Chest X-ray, AP view. Patient: 68 years old, sex M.
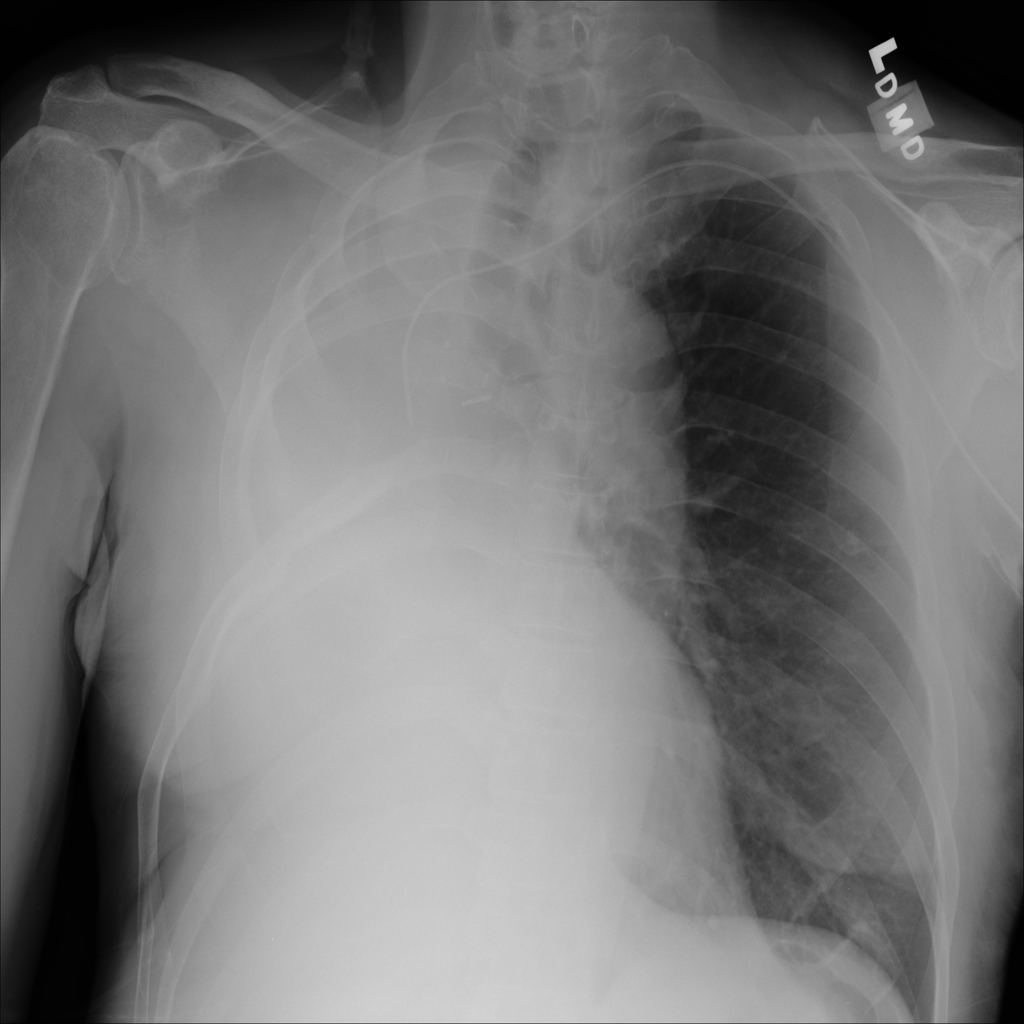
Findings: No Finding